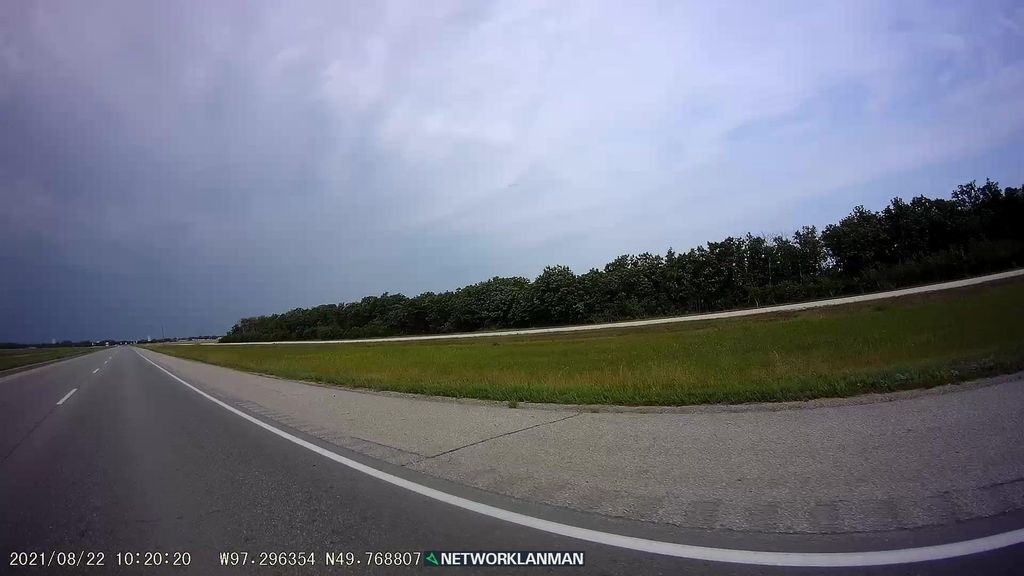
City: winnipeg